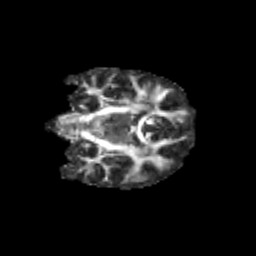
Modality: FA
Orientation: coronal
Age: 12
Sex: female
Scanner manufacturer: siemens
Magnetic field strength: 3 T
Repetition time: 3.8 s
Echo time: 0.07 s